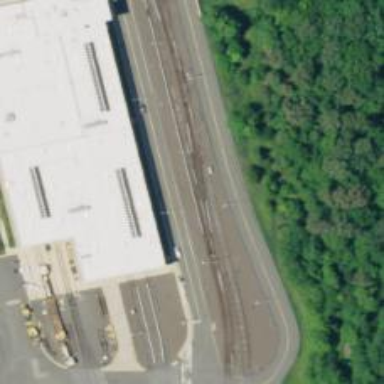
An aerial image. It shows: Electrified rail in service yard.